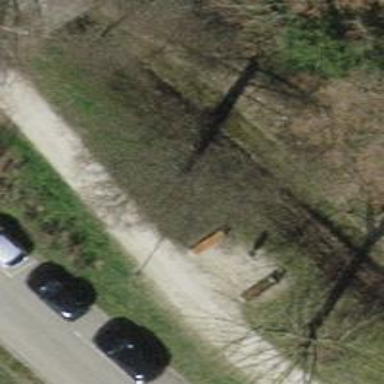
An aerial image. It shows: Brown bench in the vicinity.